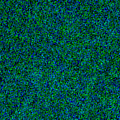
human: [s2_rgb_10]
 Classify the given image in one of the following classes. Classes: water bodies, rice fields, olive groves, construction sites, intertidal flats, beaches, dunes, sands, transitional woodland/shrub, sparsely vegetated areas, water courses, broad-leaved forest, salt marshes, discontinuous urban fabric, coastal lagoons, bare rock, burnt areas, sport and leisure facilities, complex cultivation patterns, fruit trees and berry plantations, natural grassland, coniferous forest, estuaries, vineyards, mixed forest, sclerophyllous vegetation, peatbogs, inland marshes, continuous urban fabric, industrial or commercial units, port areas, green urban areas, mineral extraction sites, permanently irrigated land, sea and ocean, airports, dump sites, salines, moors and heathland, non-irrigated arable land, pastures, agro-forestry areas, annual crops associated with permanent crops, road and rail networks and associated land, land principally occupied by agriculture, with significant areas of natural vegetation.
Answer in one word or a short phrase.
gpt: sea and ocean